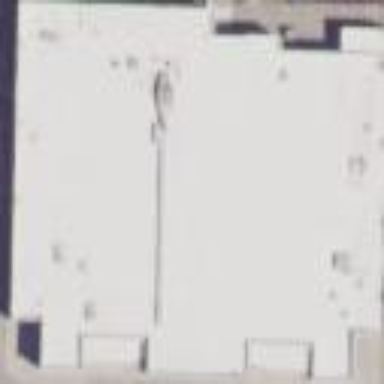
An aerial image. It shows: Building.